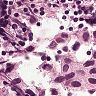
Metastatic tissue present: yes